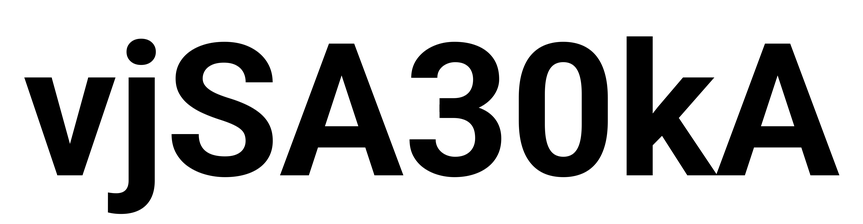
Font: Roboto_Bold